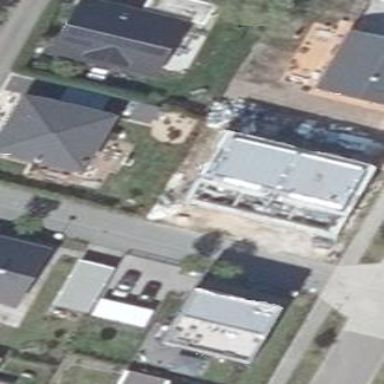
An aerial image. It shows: Detached building with flat roof.